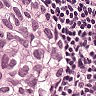
Metastatic tissue present: yes